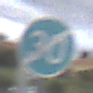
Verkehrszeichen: EndeMindestgeschwindigkeit
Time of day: MorningAfternoon
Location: Outdoor (Suburban)
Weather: PartlyCloudy
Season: NotSpecified
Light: Natural